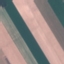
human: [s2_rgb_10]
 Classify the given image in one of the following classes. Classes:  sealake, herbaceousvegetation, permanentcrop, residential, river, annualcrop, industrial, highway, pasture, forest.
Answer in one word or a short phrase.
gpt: AnnualCrop